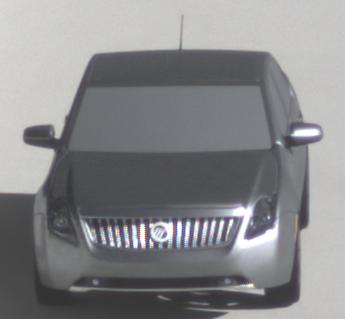
Make: Mercury
Model: Milan
Detailed model: -
Model produced from: 2009
Model produced until: 2010
Doors: 4
Color: gray
Road condition: dry road
Daytime: morning or afternoon
Contrast: high contrast